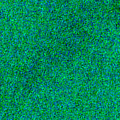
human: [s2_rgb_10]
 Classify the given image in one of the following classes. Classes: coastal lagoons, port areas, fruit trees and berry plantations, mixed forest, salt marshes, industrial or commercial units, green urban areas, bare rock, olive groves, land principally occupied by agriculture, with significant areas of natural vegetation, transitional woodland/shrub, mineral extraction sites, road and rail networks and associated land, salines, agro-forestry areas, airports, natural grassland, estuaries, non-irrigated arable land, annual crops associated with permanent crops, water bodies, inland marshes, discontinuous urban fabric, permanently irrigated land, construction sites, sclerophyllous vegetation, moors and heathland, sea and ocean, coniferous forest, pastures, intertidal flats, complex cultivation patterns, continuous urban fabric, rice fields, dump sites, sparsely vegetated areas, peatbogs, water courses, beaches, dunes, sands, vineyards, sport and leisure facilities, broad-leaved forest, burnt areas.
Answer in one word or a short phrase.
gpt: sea and ocean